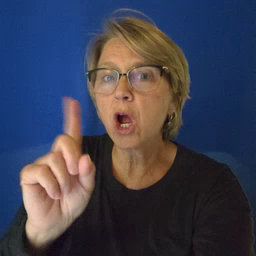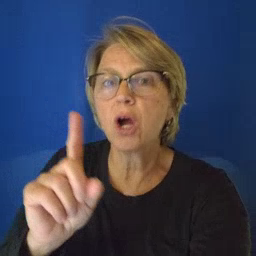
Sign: where